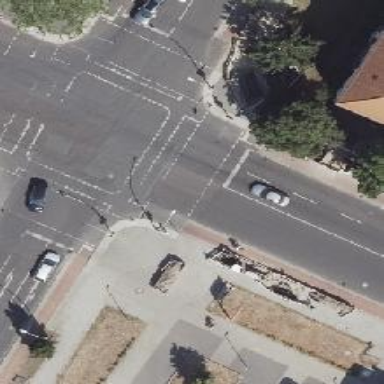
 and parking is not allowed on both sides."